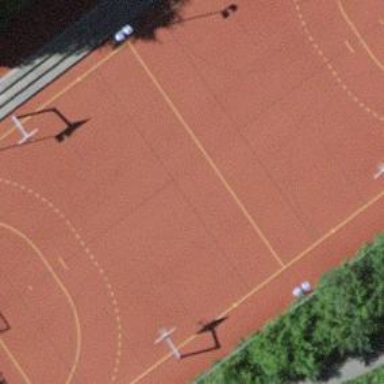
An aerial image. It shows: Multi-sport pitch with tartan surface for leisure activities.